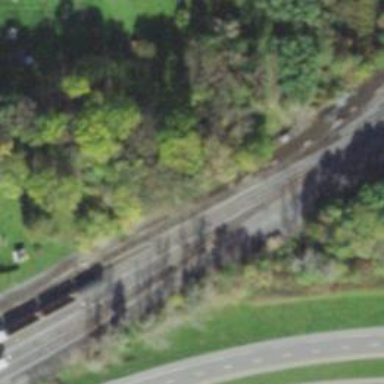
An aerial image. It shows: Abandoned railway bridge.